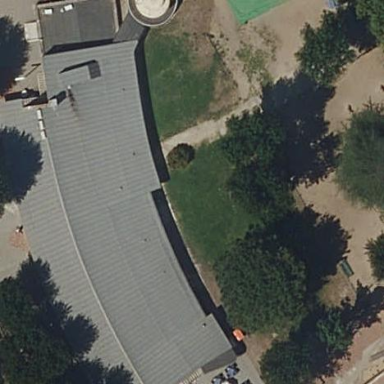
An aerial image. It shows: Cafe building.